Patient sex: M
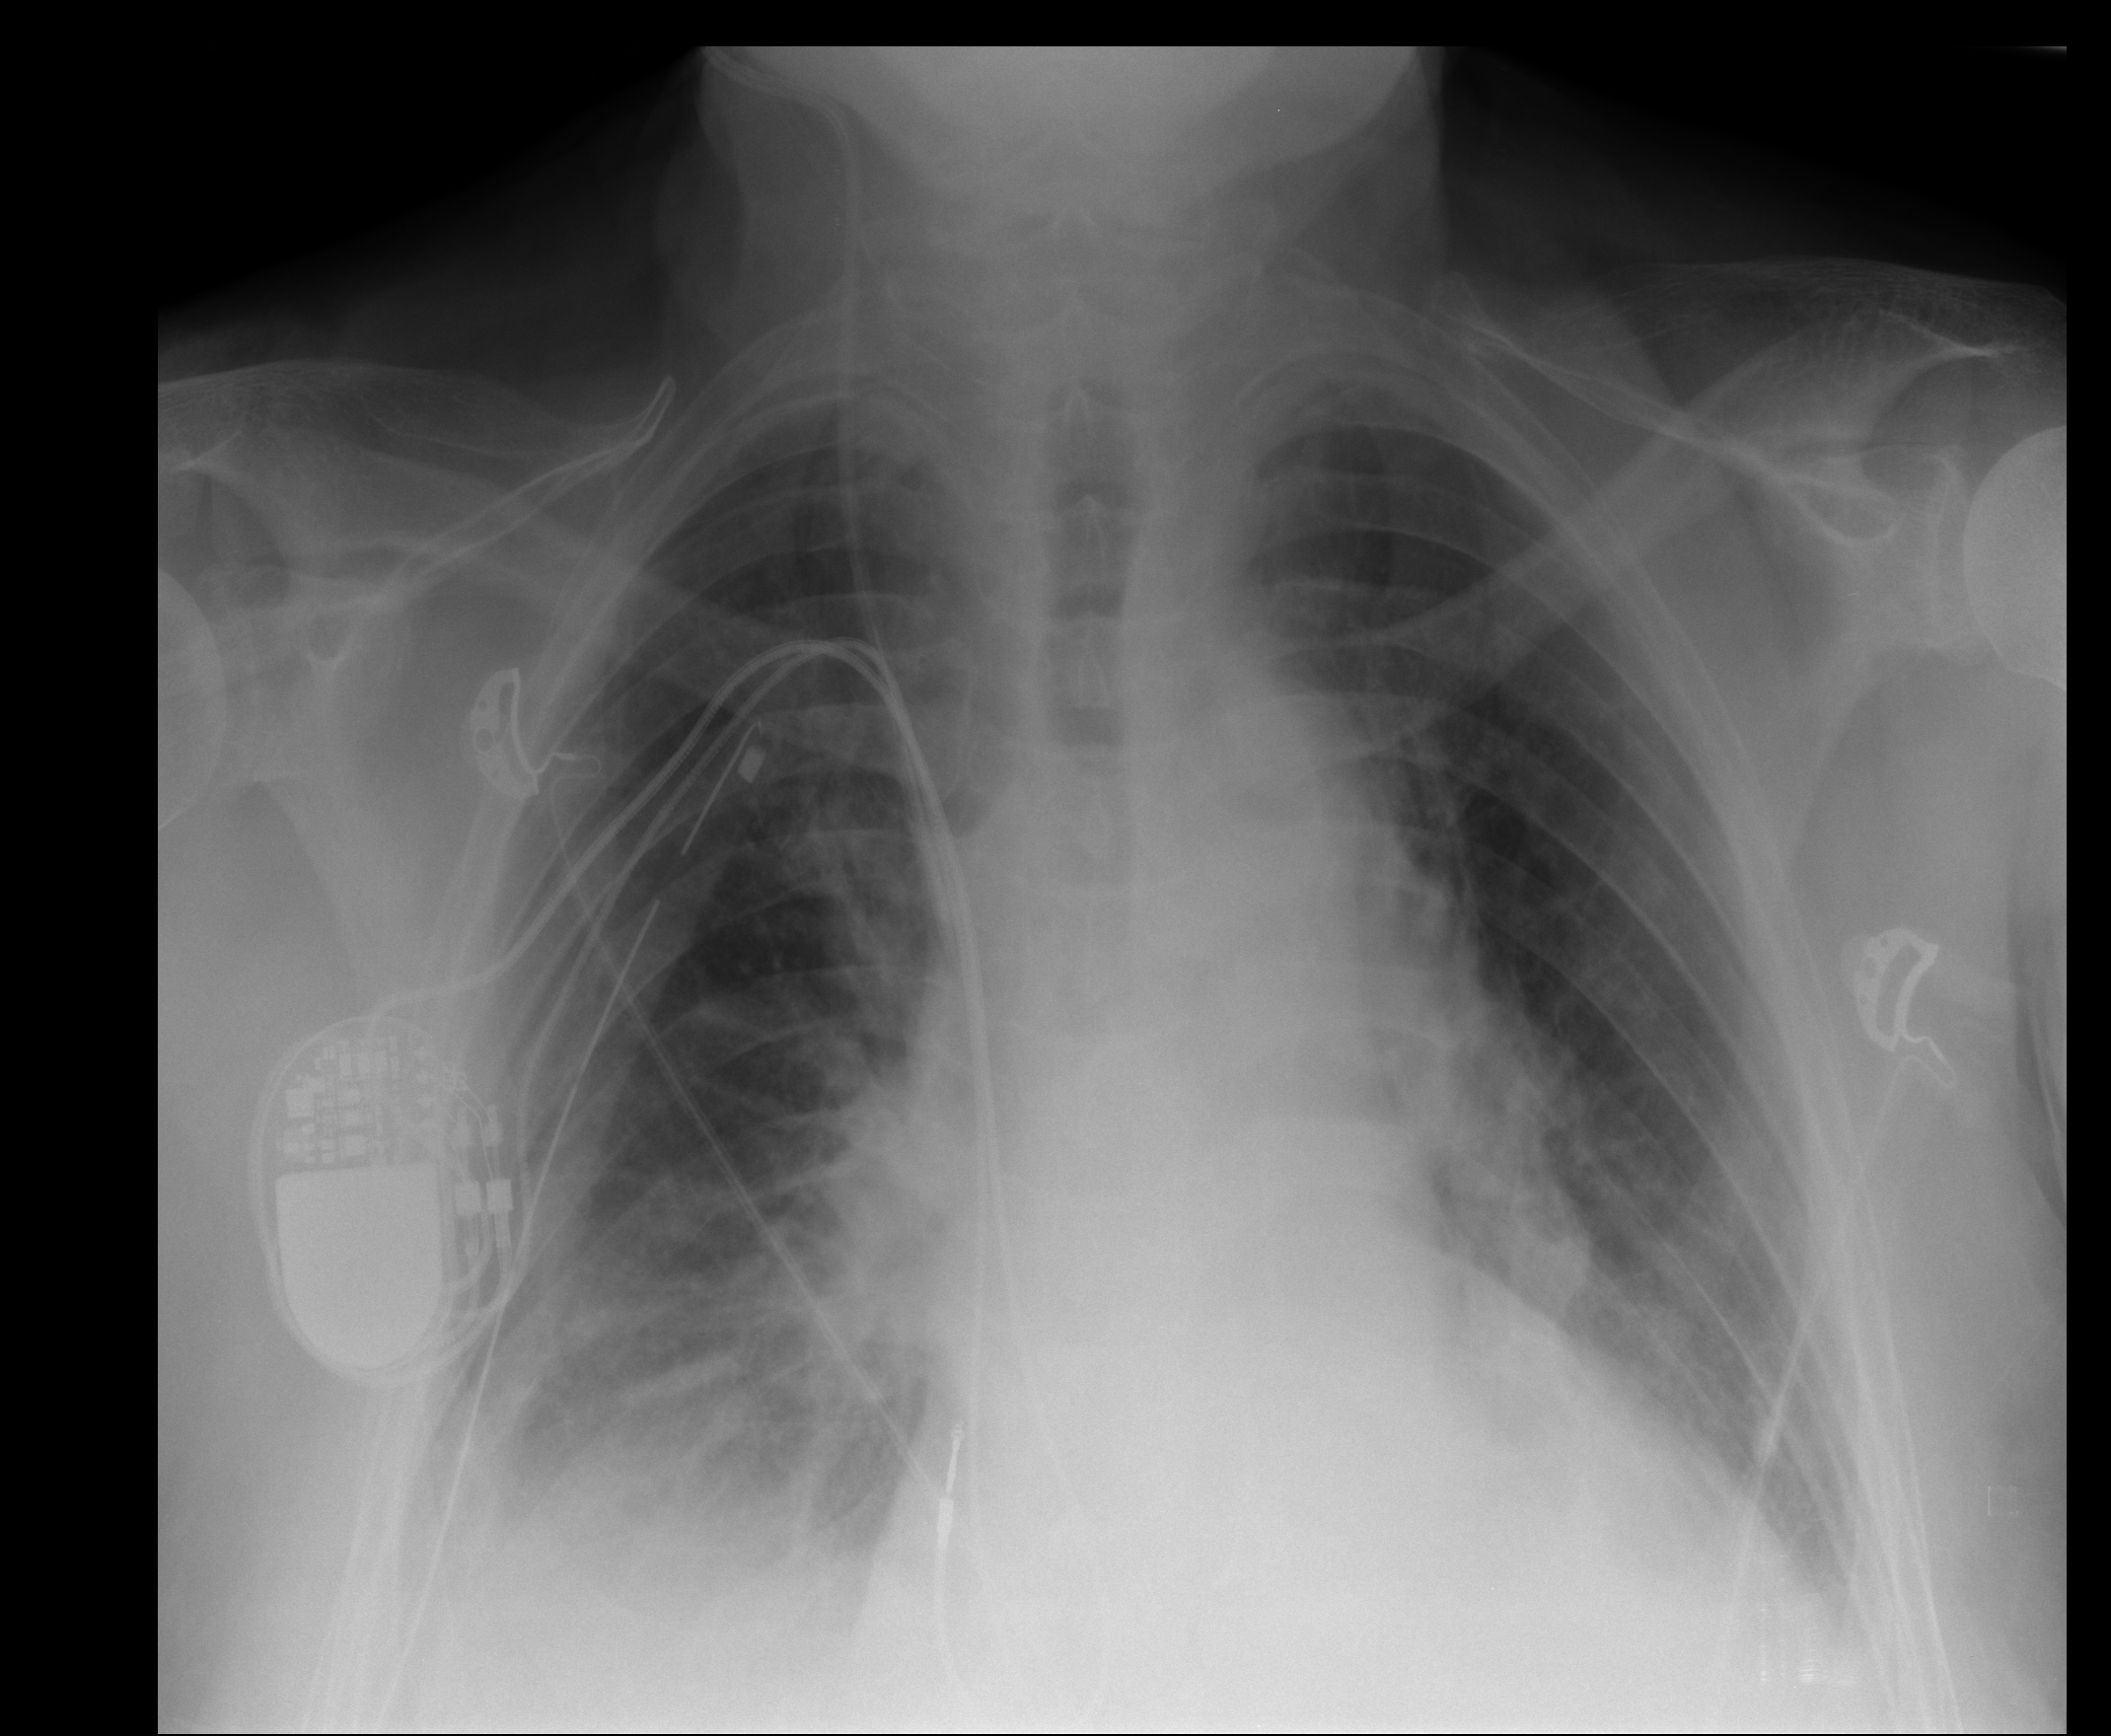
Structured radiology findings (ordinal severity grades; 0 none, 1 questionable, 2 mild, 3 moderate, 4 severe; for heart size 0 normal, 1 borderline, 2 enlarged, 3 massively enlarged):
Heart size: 2
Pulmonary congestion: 3
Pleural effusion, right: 2
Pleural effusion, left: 1
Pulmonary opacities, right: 2
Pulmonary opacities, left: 0
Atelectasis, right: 2
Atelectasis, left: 2